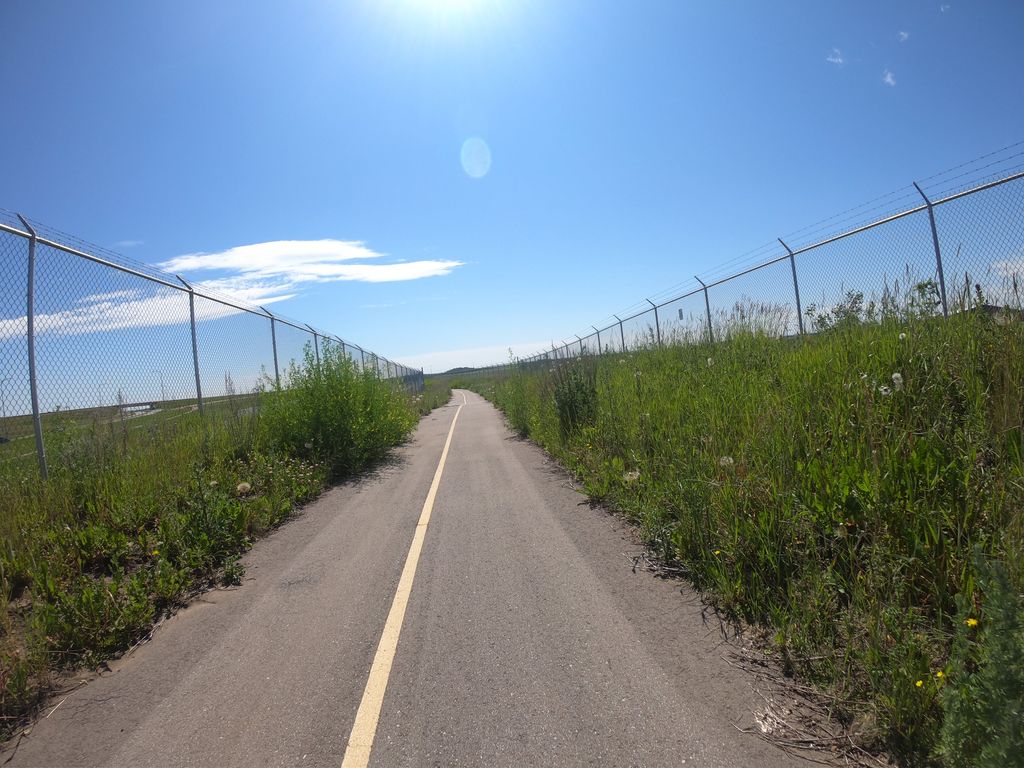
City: calgary